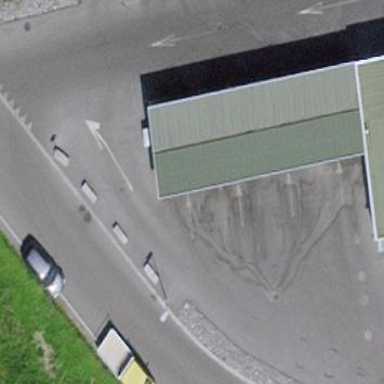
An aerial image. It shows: Car wash facility.